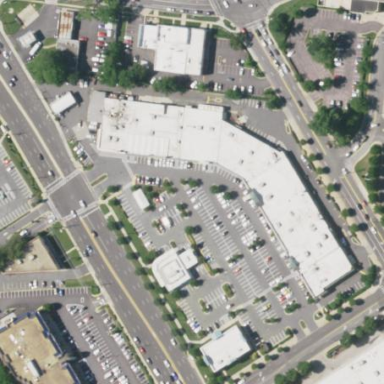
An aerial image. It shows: Retail area.